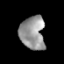
Tissue: prostate
Cell type: T cells
Senescence score: 0.3172
Nuclear area (px): 808
Mean DAPI intensity: 150.457